Interaction volume radius: 10 \u00c5
Interaction volume height: 25 \u00c5
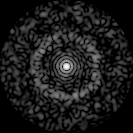
Disorder parameter: 0.8272